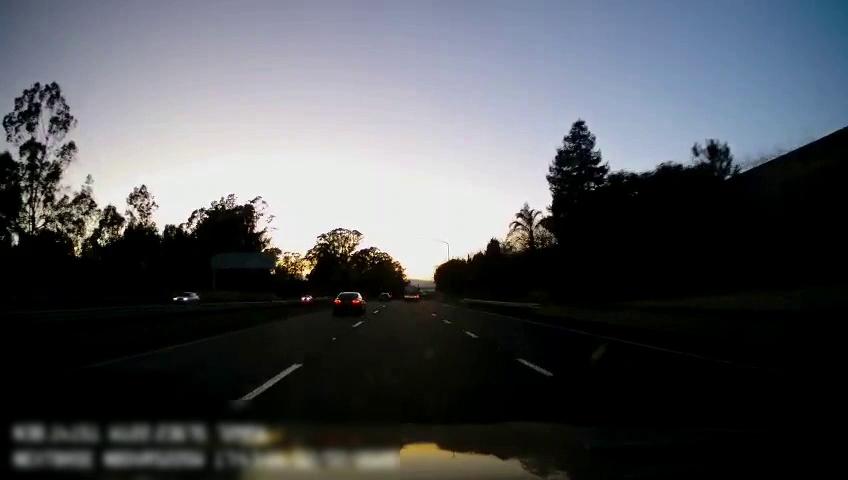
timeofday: Dusk/Dawn/Twilight
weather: Sunny
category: Drivable Space
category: Vehicles | Car
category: Vehicles | Car
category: Vehicles | Other LV
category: Vehicles | Car
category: Vehicles | Car
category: Lanes | Alternate Lane
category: Lanes | Alternate Lane
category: Lanes | Alternate Lane
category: Lanes | Alternate Lane